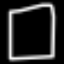
Label: square